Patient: sex M, age 43
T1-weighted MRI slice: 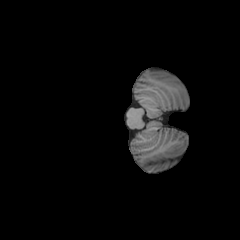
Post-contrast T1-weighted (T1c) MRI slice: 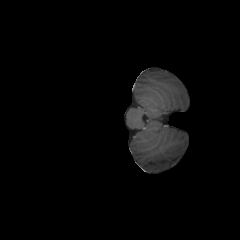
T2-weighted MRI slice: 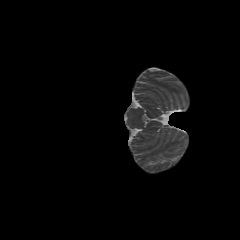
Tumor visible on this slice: no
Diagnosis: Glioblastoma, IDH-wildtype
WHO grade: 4